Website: home-depot
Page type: billing-address
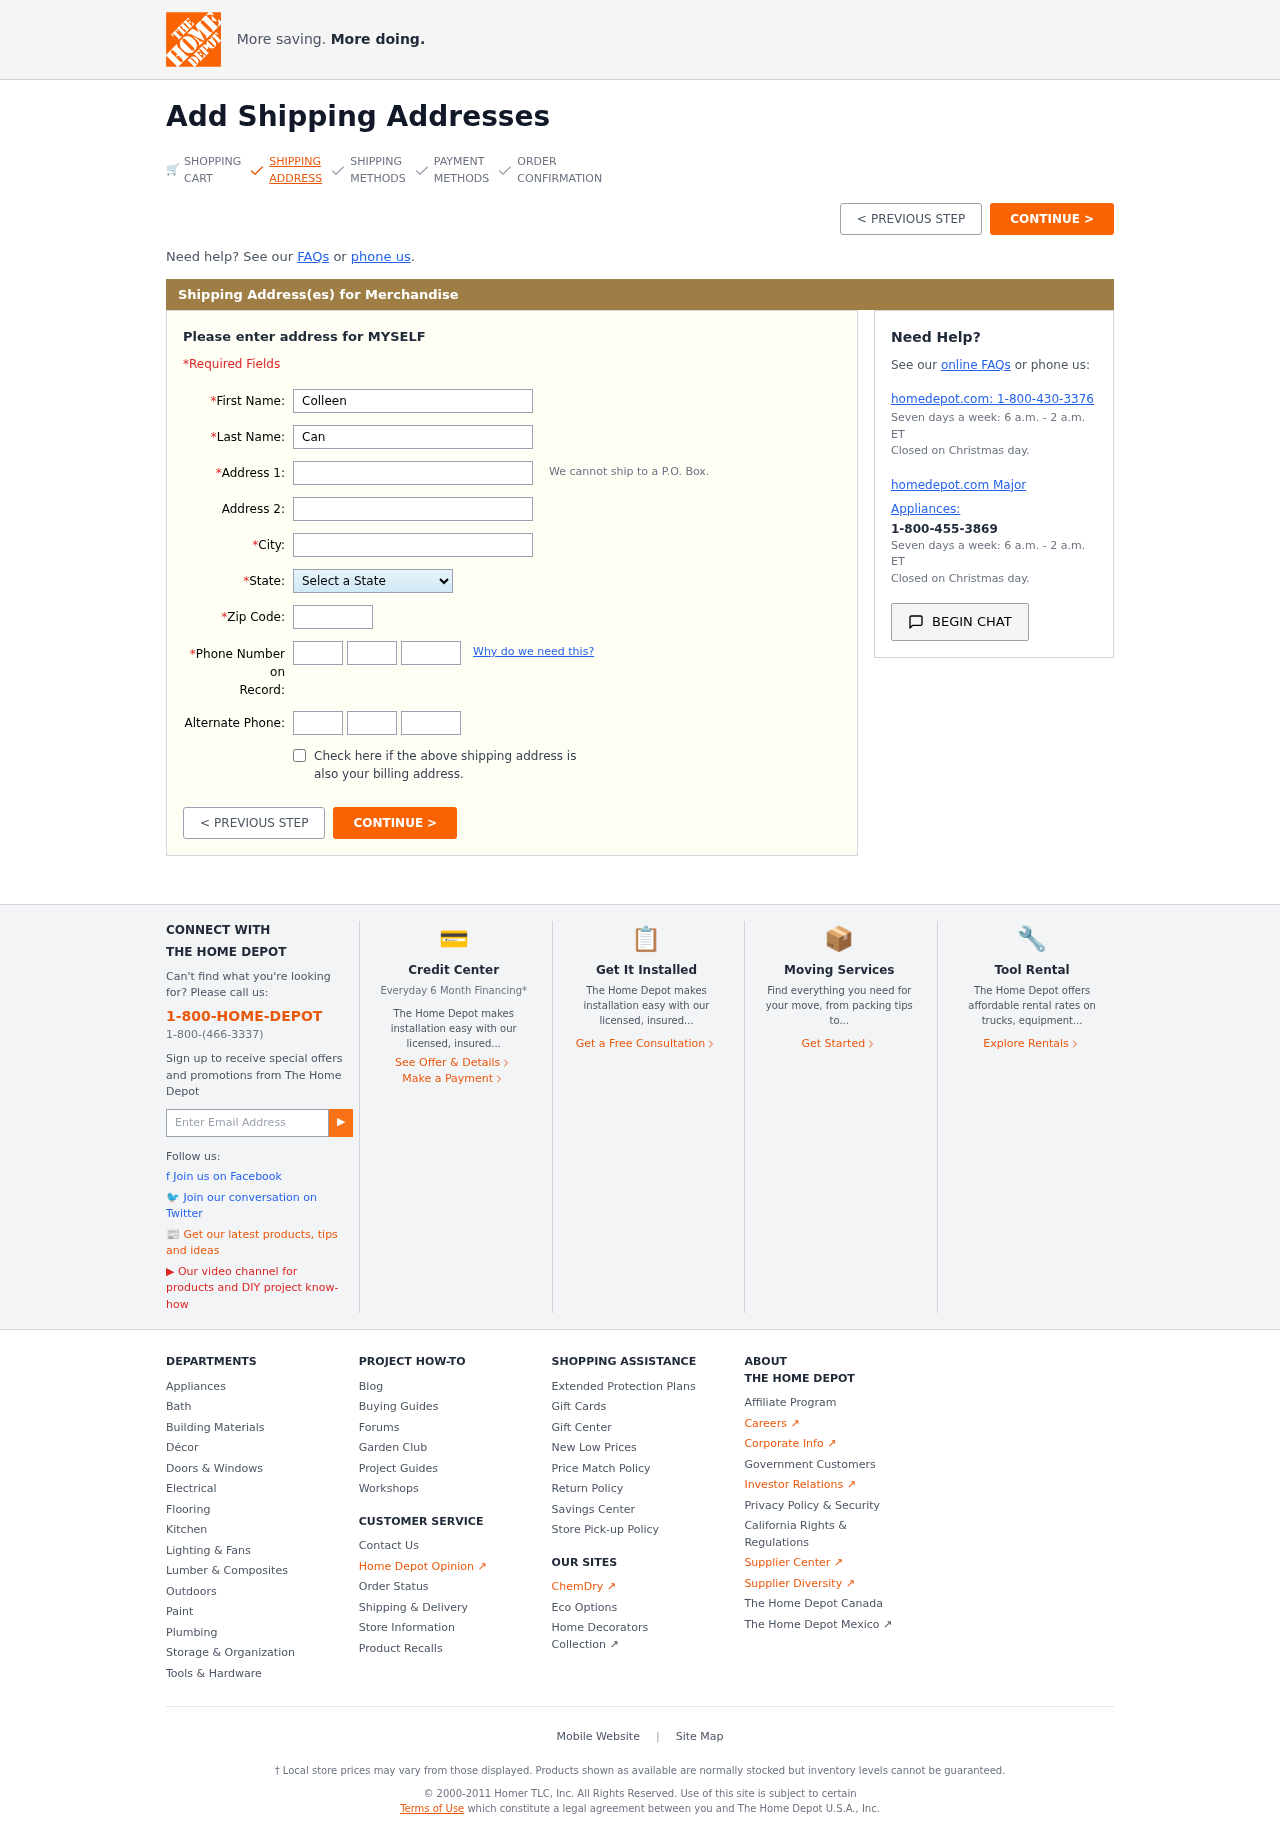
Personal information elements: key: PII_STATE
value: Virginia
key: PII_FIRSTNAME
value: Colleen
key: PII_LASTNAME
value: Cantu
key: PII_STREET
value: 55934 Tabitha Circles Suite 287
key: PII_CITY
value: Lake John
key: PII_POSTCODE
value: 74914
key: PII_PHONE_AREA
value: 709
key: PII_PHONE_PREFIX
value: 626
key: PII_PHONE_LINE
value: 6567